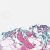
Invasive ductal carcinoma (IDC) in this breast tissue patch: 0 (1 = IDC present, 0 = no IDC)